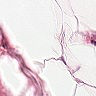
Metastatic tissue present: no